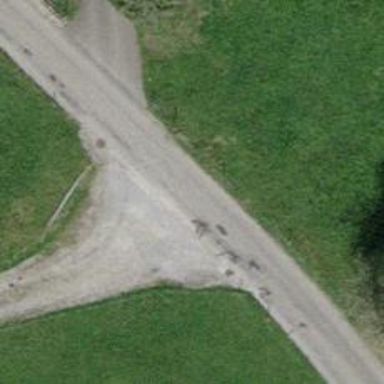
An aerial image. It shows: Residential road with asphalt surface and no sidewalks.